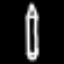
Label: pencil